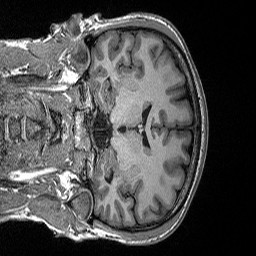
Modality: T1w
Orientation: coronal
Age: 28
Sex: male
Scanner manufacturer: siemens
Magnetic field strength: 3 T
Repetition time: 2.3 s
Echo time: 0.00298 s